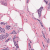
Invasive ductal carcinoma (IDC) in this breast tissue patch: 1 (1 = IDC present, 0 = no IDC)